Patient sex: M
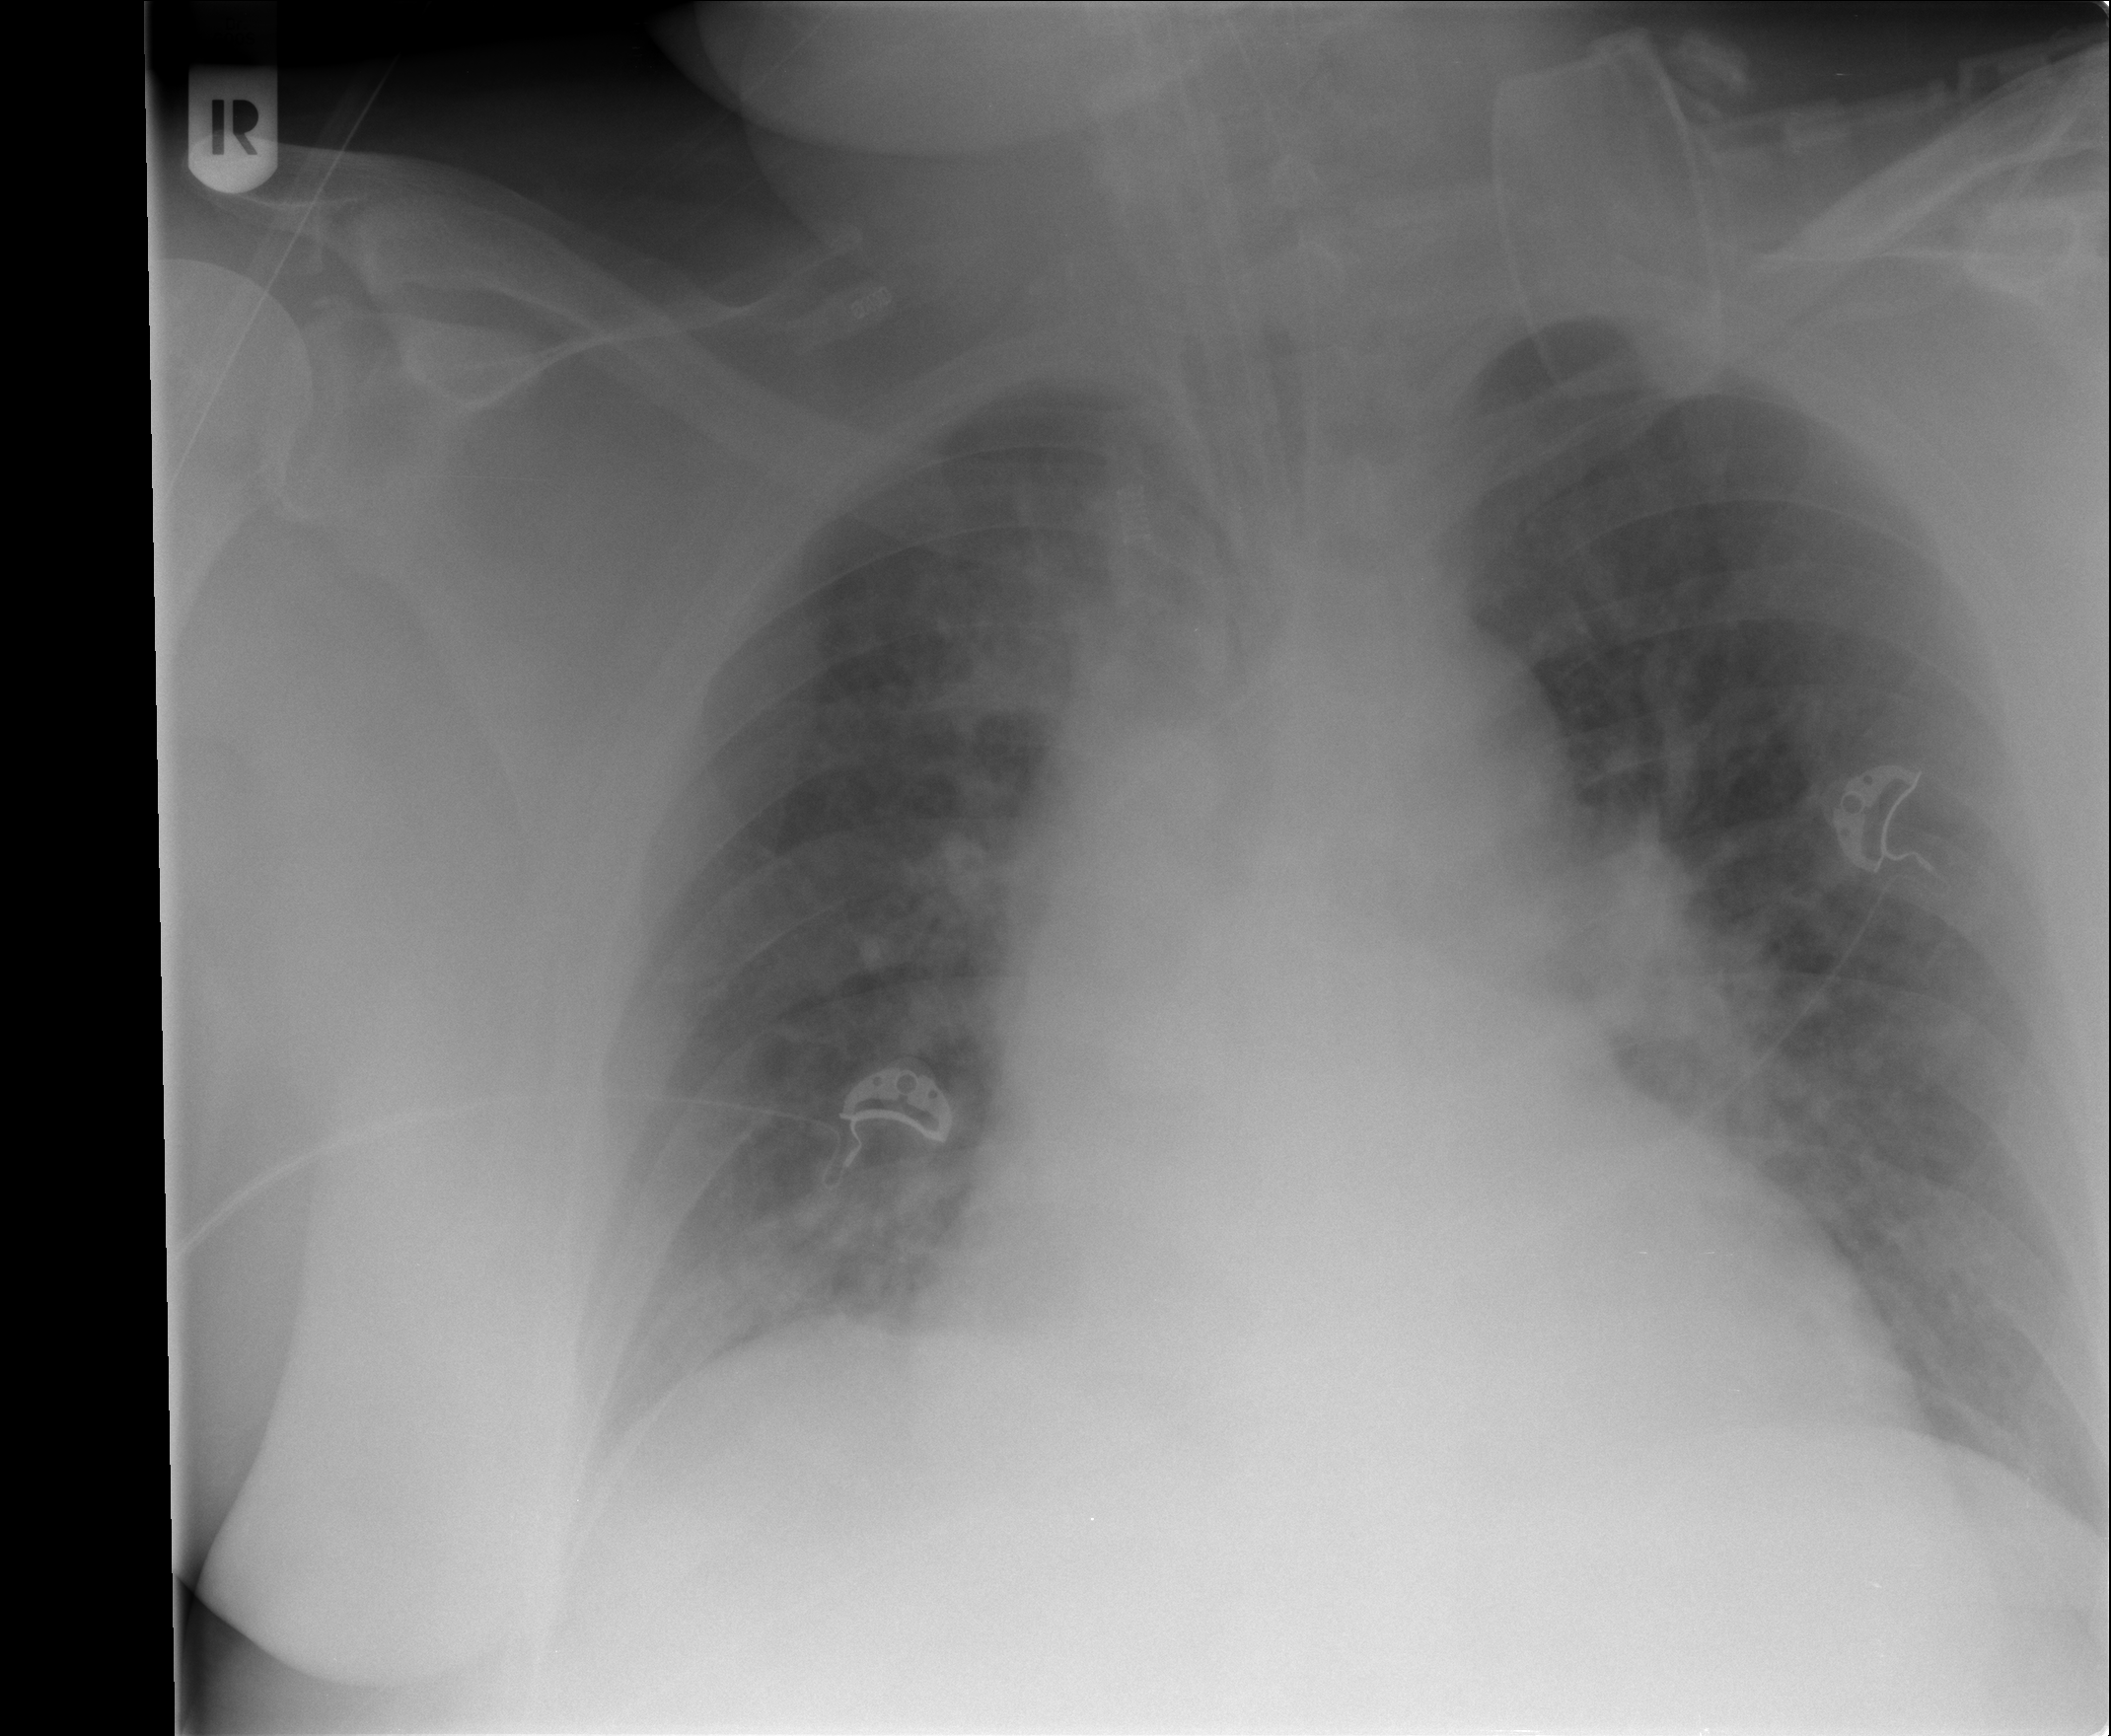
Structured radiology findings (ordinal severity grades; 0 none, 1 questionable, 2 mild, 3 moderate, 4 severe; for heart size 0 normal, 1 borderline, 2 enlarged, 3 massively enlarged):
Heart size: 2
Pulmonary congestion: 2
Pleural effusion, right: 2
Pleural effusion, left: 0
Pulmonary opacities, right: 2
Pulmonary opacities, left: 0
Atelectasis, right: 2
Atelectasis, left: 2